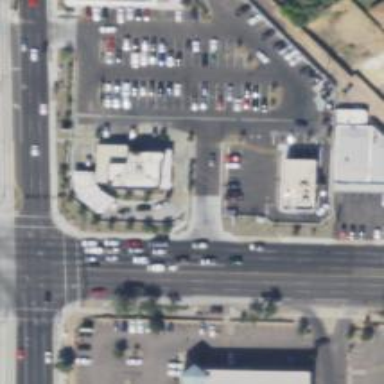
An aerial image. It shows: Parking area with asphalt surface.